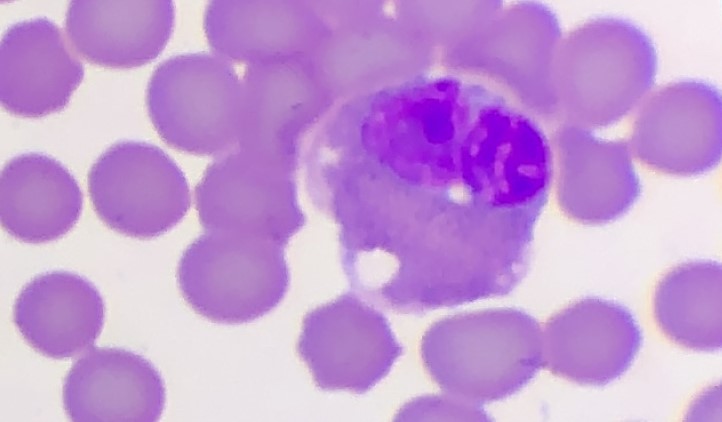
White blood cell type: Eosinophil